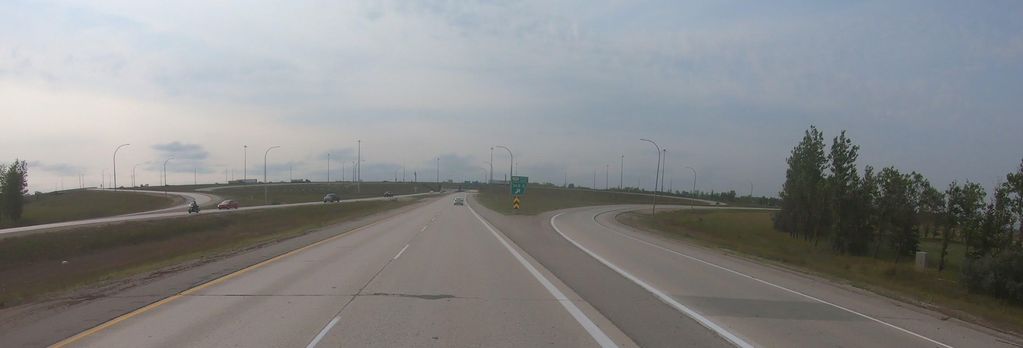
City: winnipeg